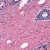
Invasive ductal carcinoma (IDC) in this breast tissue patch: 0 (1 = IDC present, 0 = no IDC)